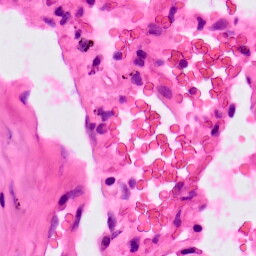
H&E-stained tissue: Lung